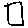
Label: square